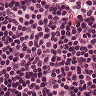
Metastatic tissue present: no